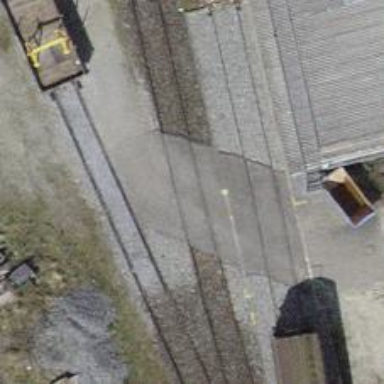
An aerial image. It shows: Level crossing along the railway.